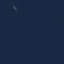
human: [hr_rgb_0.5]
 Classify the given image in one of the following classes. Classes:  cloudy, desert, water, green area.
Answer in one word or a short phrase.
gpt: water